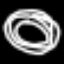
Label: donut